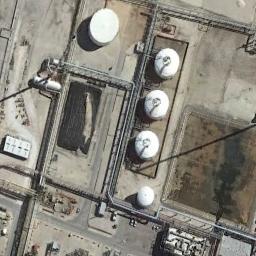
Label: storage_tank